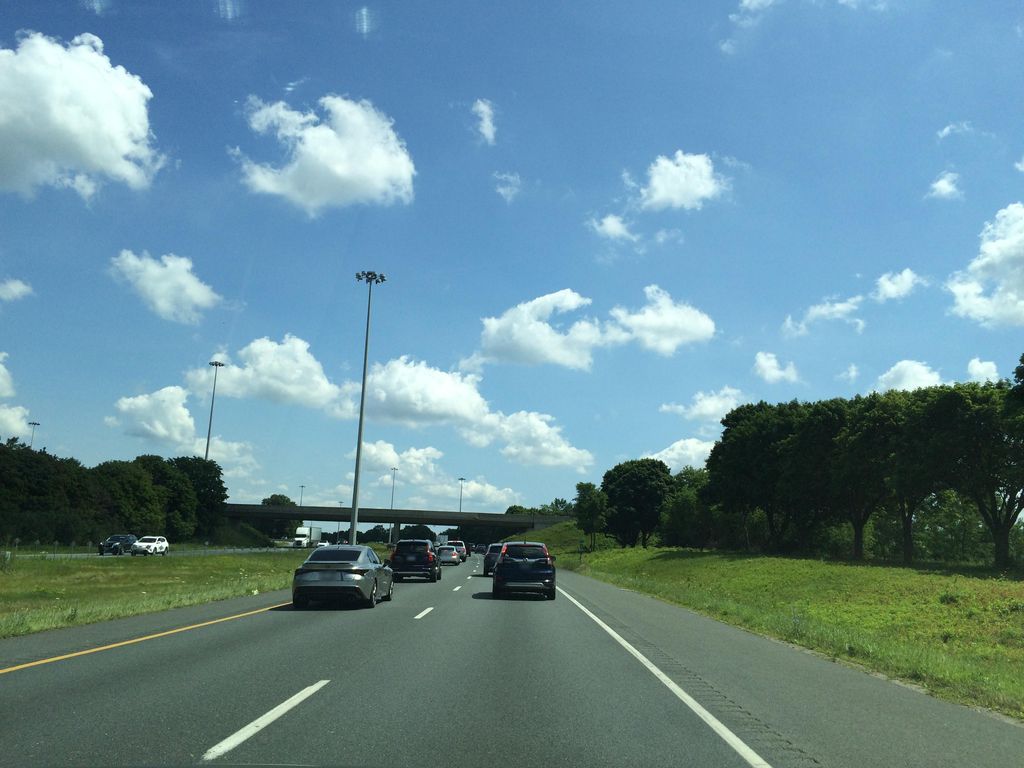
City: hamilton